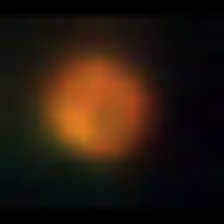
Taxon: NanoPlankton
Group: Other